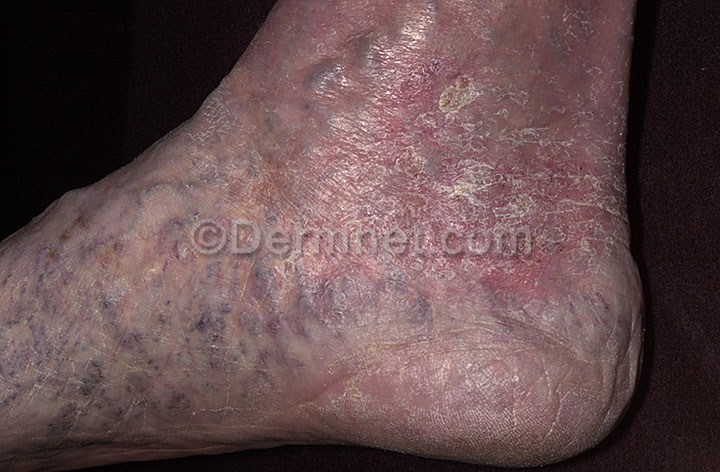
Disease: Eczema Photos